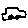
Label: car